Interaction volume radius: 5 \u00c5
Interaction volume height: 20 \u00c5
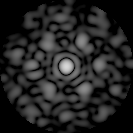
Disorder parameter: 0.6685